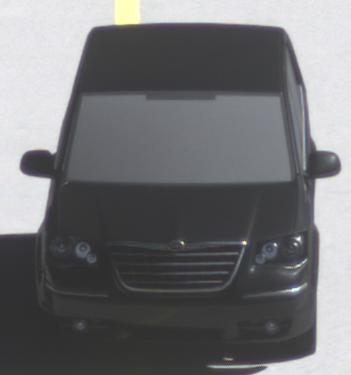
Make: Chrysler
Model: Grand Voyager 3.8
Detailed model: Grand Voyager
Model produced from: 2008/03
Model produced until: 2010/12
Doors: 5
Color: black
Road condition: dry road
Daytime: midday
Contrast: high contrast